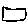
Label: square